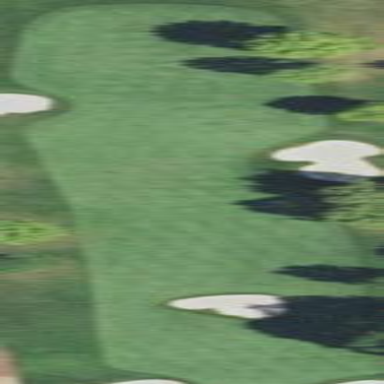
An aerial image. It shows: Well-maintained grassy area designated for golfing. It is mown fairway used for the sport of golf.